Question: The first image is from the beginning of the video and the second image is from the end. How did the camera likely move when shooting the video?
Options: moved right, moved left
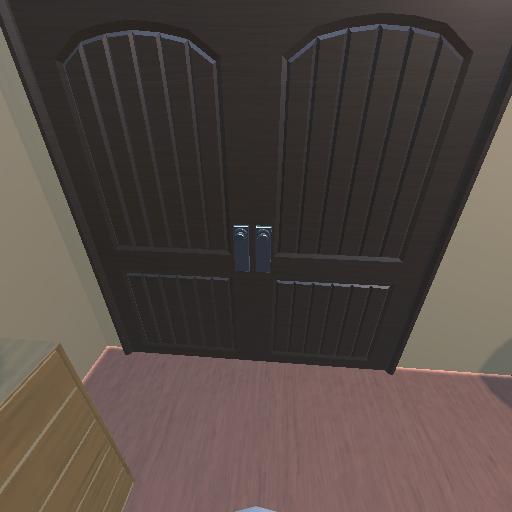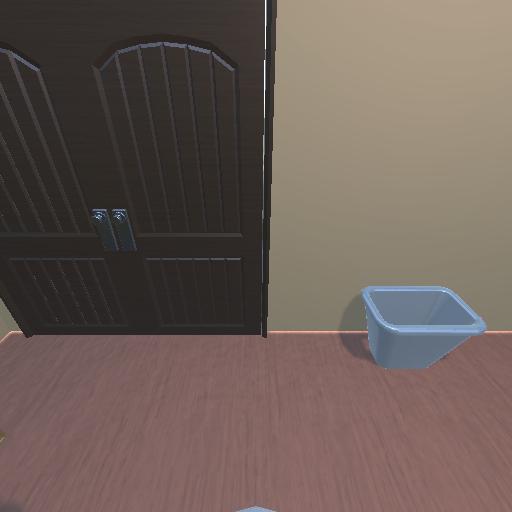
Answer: moved right